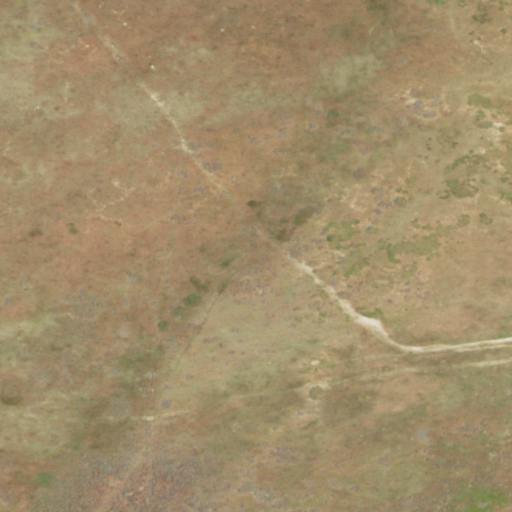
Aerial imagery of valley in Wyoming named YOS Canyon containing grassland and shrub